高三 · 算术
根据下边框图, 当输入 $x$ 为 6 时, 输出的 ${ }^{y}$ 等于 ( )

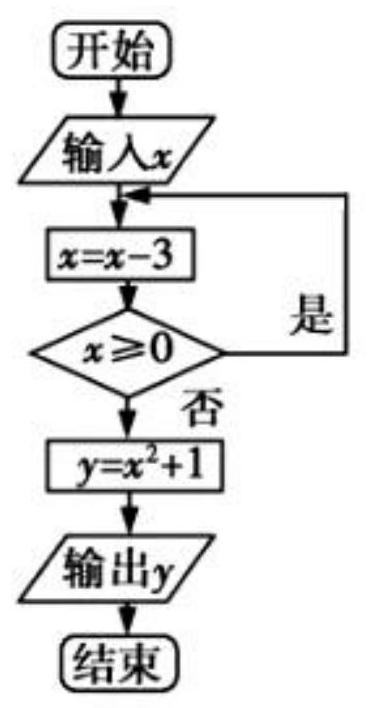
A. 1
B. 2
C. 5
D. 10
答案: D
解析: 该程序框图运行如下: $x=6-3=3>0, x=3-3=0, x=0-3=-3<0, y=(-3)^{2}+1=10$, 故答案选 D.